Aerial crown-view tile of a tropical tree (Barro Colorado Island, Panama), acquired 20250715:
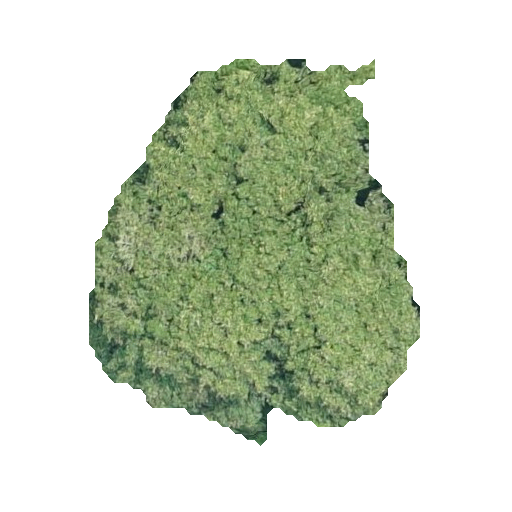
Species: Prioria copaifera
GBIF accepted scientific name: Prioria copaifera
Crown area: 137.173 m²